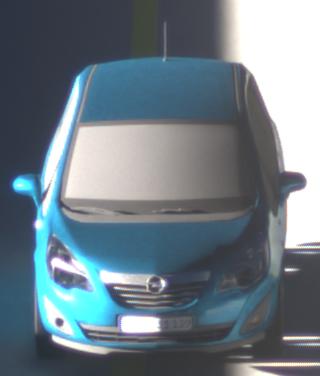
Make: Opel
Model: Meriva 1.4
Detailed model: Meriva (B)
Model produced from: 2010/05
Model produced until: 2013/11
Doors: 5
Color: blue
Road condition: dry road
Daytime: sunrise or sunset
Contrast: high contrast